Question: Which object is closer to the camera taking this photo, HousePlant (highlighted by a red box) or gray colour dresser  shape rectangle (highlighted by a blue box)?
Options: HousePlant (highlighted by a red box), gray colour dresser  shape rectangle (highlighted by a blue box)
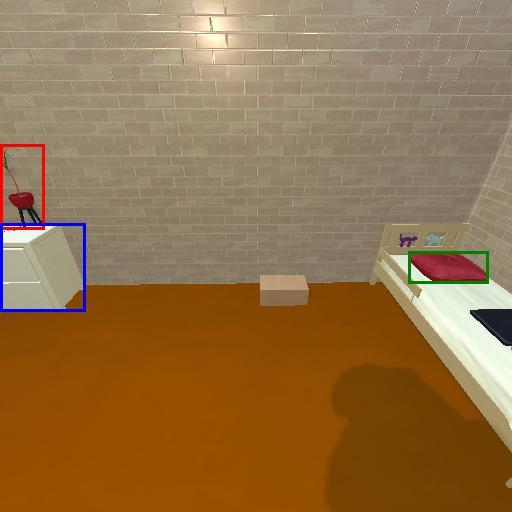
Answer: HousePlant (highlighted by a red box)